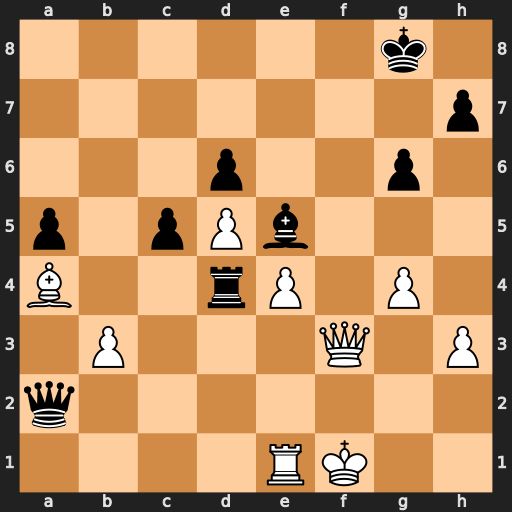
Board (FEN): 6k1/7p/3p2p1/p1pPb3/B2rP1P1/1P3Q1P/q7/4RK2
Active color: w
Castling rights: -
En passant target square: -
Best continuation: Be8 Bg7 Qf7+ Kh8 Bd7 Rxe4 Rxe4 Qb1+ Re1